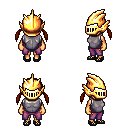
a pixel art fantasy rpg character, female body template, human, tanned skin, steel chest armor, magenta pants, dark blonde twin-tailed hairstyle, gold helm, ghillies, four views (front, back, left, right), 2x2 character sprite sheet, small pixel art, hard edges, no anti-aliasing